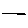
Label: line